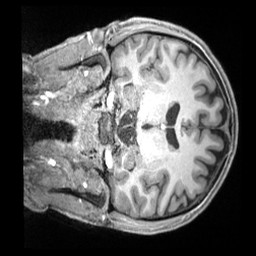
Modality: T1w
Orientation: coronal
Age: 21
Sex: male
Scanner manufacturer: siemens
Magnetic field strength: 3 T
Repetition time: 2.4 s
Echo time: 0.00226 s